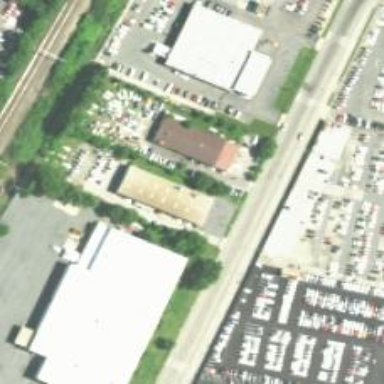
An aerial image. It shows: Car shop.